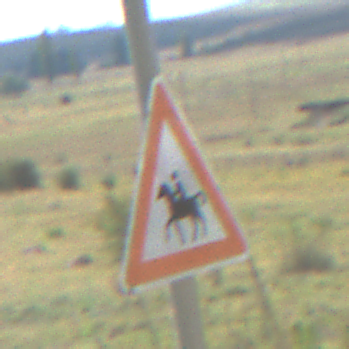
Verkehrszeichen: ReiterRechts
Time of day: Midday
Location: Outdoor (Nature)
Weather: PartlyCloudy
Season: Autumn
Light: Natural